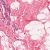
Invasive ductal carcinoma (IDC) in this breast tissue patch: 0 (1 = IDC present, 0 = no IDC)